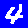
Digit: 4